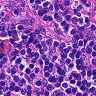
Metastatic tissue present: no